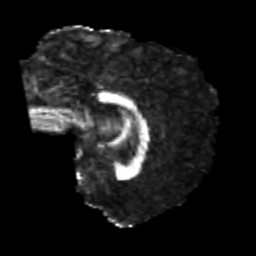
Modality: FA
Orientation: sagittal
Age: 23
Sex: female
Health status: healthy
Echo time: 0.074 s